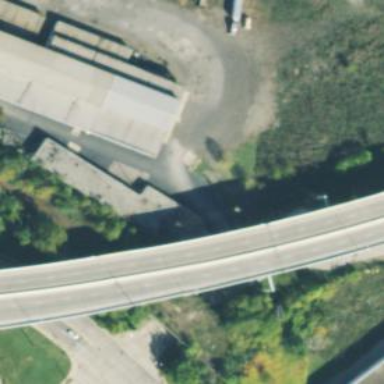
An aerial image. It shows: Industrial building.